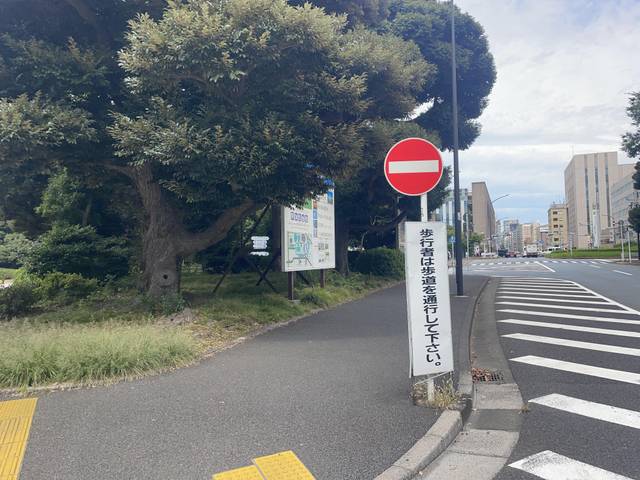
Region: Japan
Coordinates: 35.679, 139.719